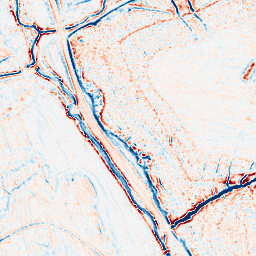
Category: edge_preserving
Decomposition family: bilateral
Decomposition parameters: d: 9
sigma_color: 150
sigma_space: 50
Upsampling method: edge_directed
Upsampling parameters: scale: 4
Upsampling scale: 4